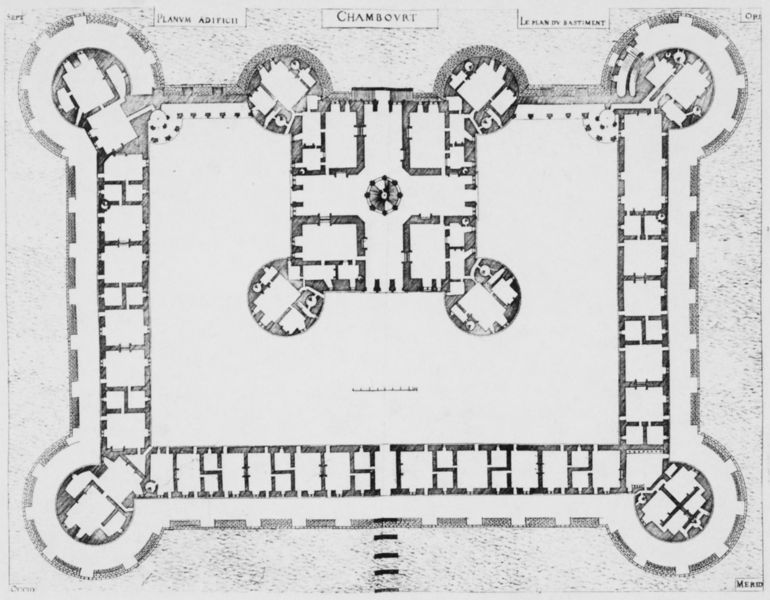
Titel: Schloss von Chambord
Standort: Chambord, Schloß (EU - F); (F Loiretal) (EU - F - Loiretal)
Schlagwörter: flügel, frankreich, skizze, säulen, zeichnung, zimmer, anlage, gebäude, park, schloss, architektur, rahmen, kirche, renaissance, brunnen, rund, turm, schrift, mauer, hof, französisch, vier, gang, innenhof, burg, kloster, rechteck, türme, festung, text, kreise, räume, entwurf, arkaden, mittelalter, graben, plan, quadrat, grundriss, maßstab, bauplan, zentralbau, loire, wall, erdgeschoss, ecktürme, säle, wehrgang, kastell, bastion, zitadelle, trakte, antwurf, castell, chambourt, igrundriß, schloss chambort, altarentwurf